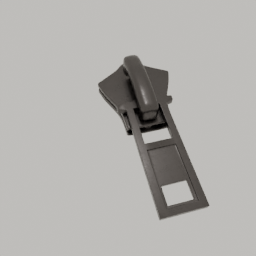
Label: mechanical